Question: I want to implement the Datepick in my sample application form, i have done all the changes but still my page is not able to load Datepick what mistake iam doing please let me know. ?
here is the Snapshot of my
here is my web.xml
'''
<%@ page language="java" contentType="text/html; charset=ISO-8859-1"
pageEncoding="ISO-8859-1"%>
<%@taglib uri="http://www.springframework.org/tags/form" prefix="form"%>
<%@ taglib uri="http://java.sun.com/jsp/jstl/core" prefix="c"%>
<%@taglib prefix="c" uri="http://java.sun.com/jsp/jstl/core"%>
<script src="http://code.jquery.com/jquery-1.11.0.min.js"></script>
<!DOCTYPE html PUBLIC "-//W3C//DTD HTML 4.01 Transitional//EN" "http://www.w3.org/TR/html4/loose.dtd">
<html>
<head>
<meta http-equiv="Content-Type" content="text/html; charset=ISO-8859-1">
<title>Spring MVC Form Handling</title>
<style>
.error {
color: red; font-weight: bold;
}
</style>
</head>
<body>
<h2>Add Employee Data</h2>
<link href="<%=request.getContextPath()%>/files/jquery-ui.css" rel="stylesheet">
<script src="<%=request.getContextPath()%>/files/jquery.js"></script>
<script src="<%=request.getContextPath()%>/files/jquery-ui.js"></script>
<script> type="text/javascript">
$(function() {
//Datepicker
$('input[name=Dategiven]').datepicker({
format: 'yyyy-mm-dd'
});
});
</script>
<form:form method="POST" action="/SpringHibernate/save.html">
<table>
<tr>
<td><form:label path="id">Employee ID: </form:label></td>
<td><form:input path="id" value="${employee.id}" readonly="true"/></td>
</tr>
<tr>
<td><form:label path="name">Employee Name: </form:label></td>
<td><form:input path="name" value="${employee.name}" placeholder="Name"/></td>
<td align="left"><form:errors path="name" cssClass="error"/></td>
</tr>
<tr>
<td><form:label path="age">Employee Age:</form:label></td>
<td><form:input path="age" value="${employee.age}" placeholder="Age"/></td>
<td align="left"><form:errors path="age" cssClass="error"/></td>
</tr>
<tr>
<td><form:label path="salary">Employee Salary:</form:label></td>
<td><form:input path="salary" value="${employee.salary}" placeholder="Salary"/></td>
<td align="left"><form:errors path="salary" cssClass="error"/></td>
</tr>
<tr>
<td><form:label path="address">Employee Address:</form:label></td>
<td><form:input path="address" value="${employee.address}" placeholder="address"/></td>
<td align="left"><form:errors path="address" cssClass="error"/></td>
</tr>
<tr>
<td><form:label path="Dategiven">Employee Date:</form:label></td>
<td><form:input path="Dategiven" value="${employee.dategiven}" placeholder="YYYY-MM-dd"/></td>
<td align="left"><form:errors path="Dategiven" cssClass="error"/></td>
</tr>
<tr>
<td colspan="2"><input type="submit" value="Submit"/></td>
</tr>
</table>
</form:form>
<c:if test="${!empty employees}">
<h2>List Employees</h2>
<table align="left" border="1">
<tr>
<th>Employee ID</th>
<th>Employee Name</th>
<th>Employee Age</th>
<th>Employee Salary</th>
<th>Employee Address</th>
<th>Employee dategiven</th>
<th>Actions on Row</th>
</tr>
<c:forEach items="${employees}" var="employee">
<tr>
<td><c:out value="${employee.id}"/></td>
<td><c:out value="${employee.name}"/></td>
<td><c:out value="${employee.age}"/></td>
<td><c:out value="${employee.salary}"/></td>
<td><c:out value="${employee.address}"/></td>
<td><c:out value="${employee.dategiven}"/></td>
<td align="center"><a href="edit.html?id=${employee.id}">Edit</a> | <a href="delete.html?id=${employee.id}">Delete</a></td>
</tr>
</c:forEach>
</table>
</c:if>
</body>
</html>
'''
SpringHibernate-servlet.xml configuration for this
and also for this line '<link href="<%=request.getContextPath()%>/files/jquery-ui.css" rel="stylesheet">' iam getting Warning as
can some one please help me in resolving this
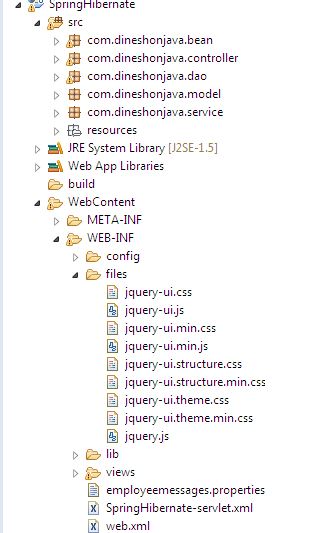
Answer: Container doesn't allow direct access to the resources under WEB-INF folder. Place the resources i;e js, css, images under WebContent folder.
Also, the ideal way of computing the contextpath in a jsp is
'''
<script src="${pageContext.request.contextPath}/templates/js/main.js"></script>
'''
Open the browser console, check all the errors, check the request url for the css & try hitting it on a new tab. If the resource is unavailable then the issue is with the url mapped for the resource in the jsp. Recheck the url.